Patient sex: M
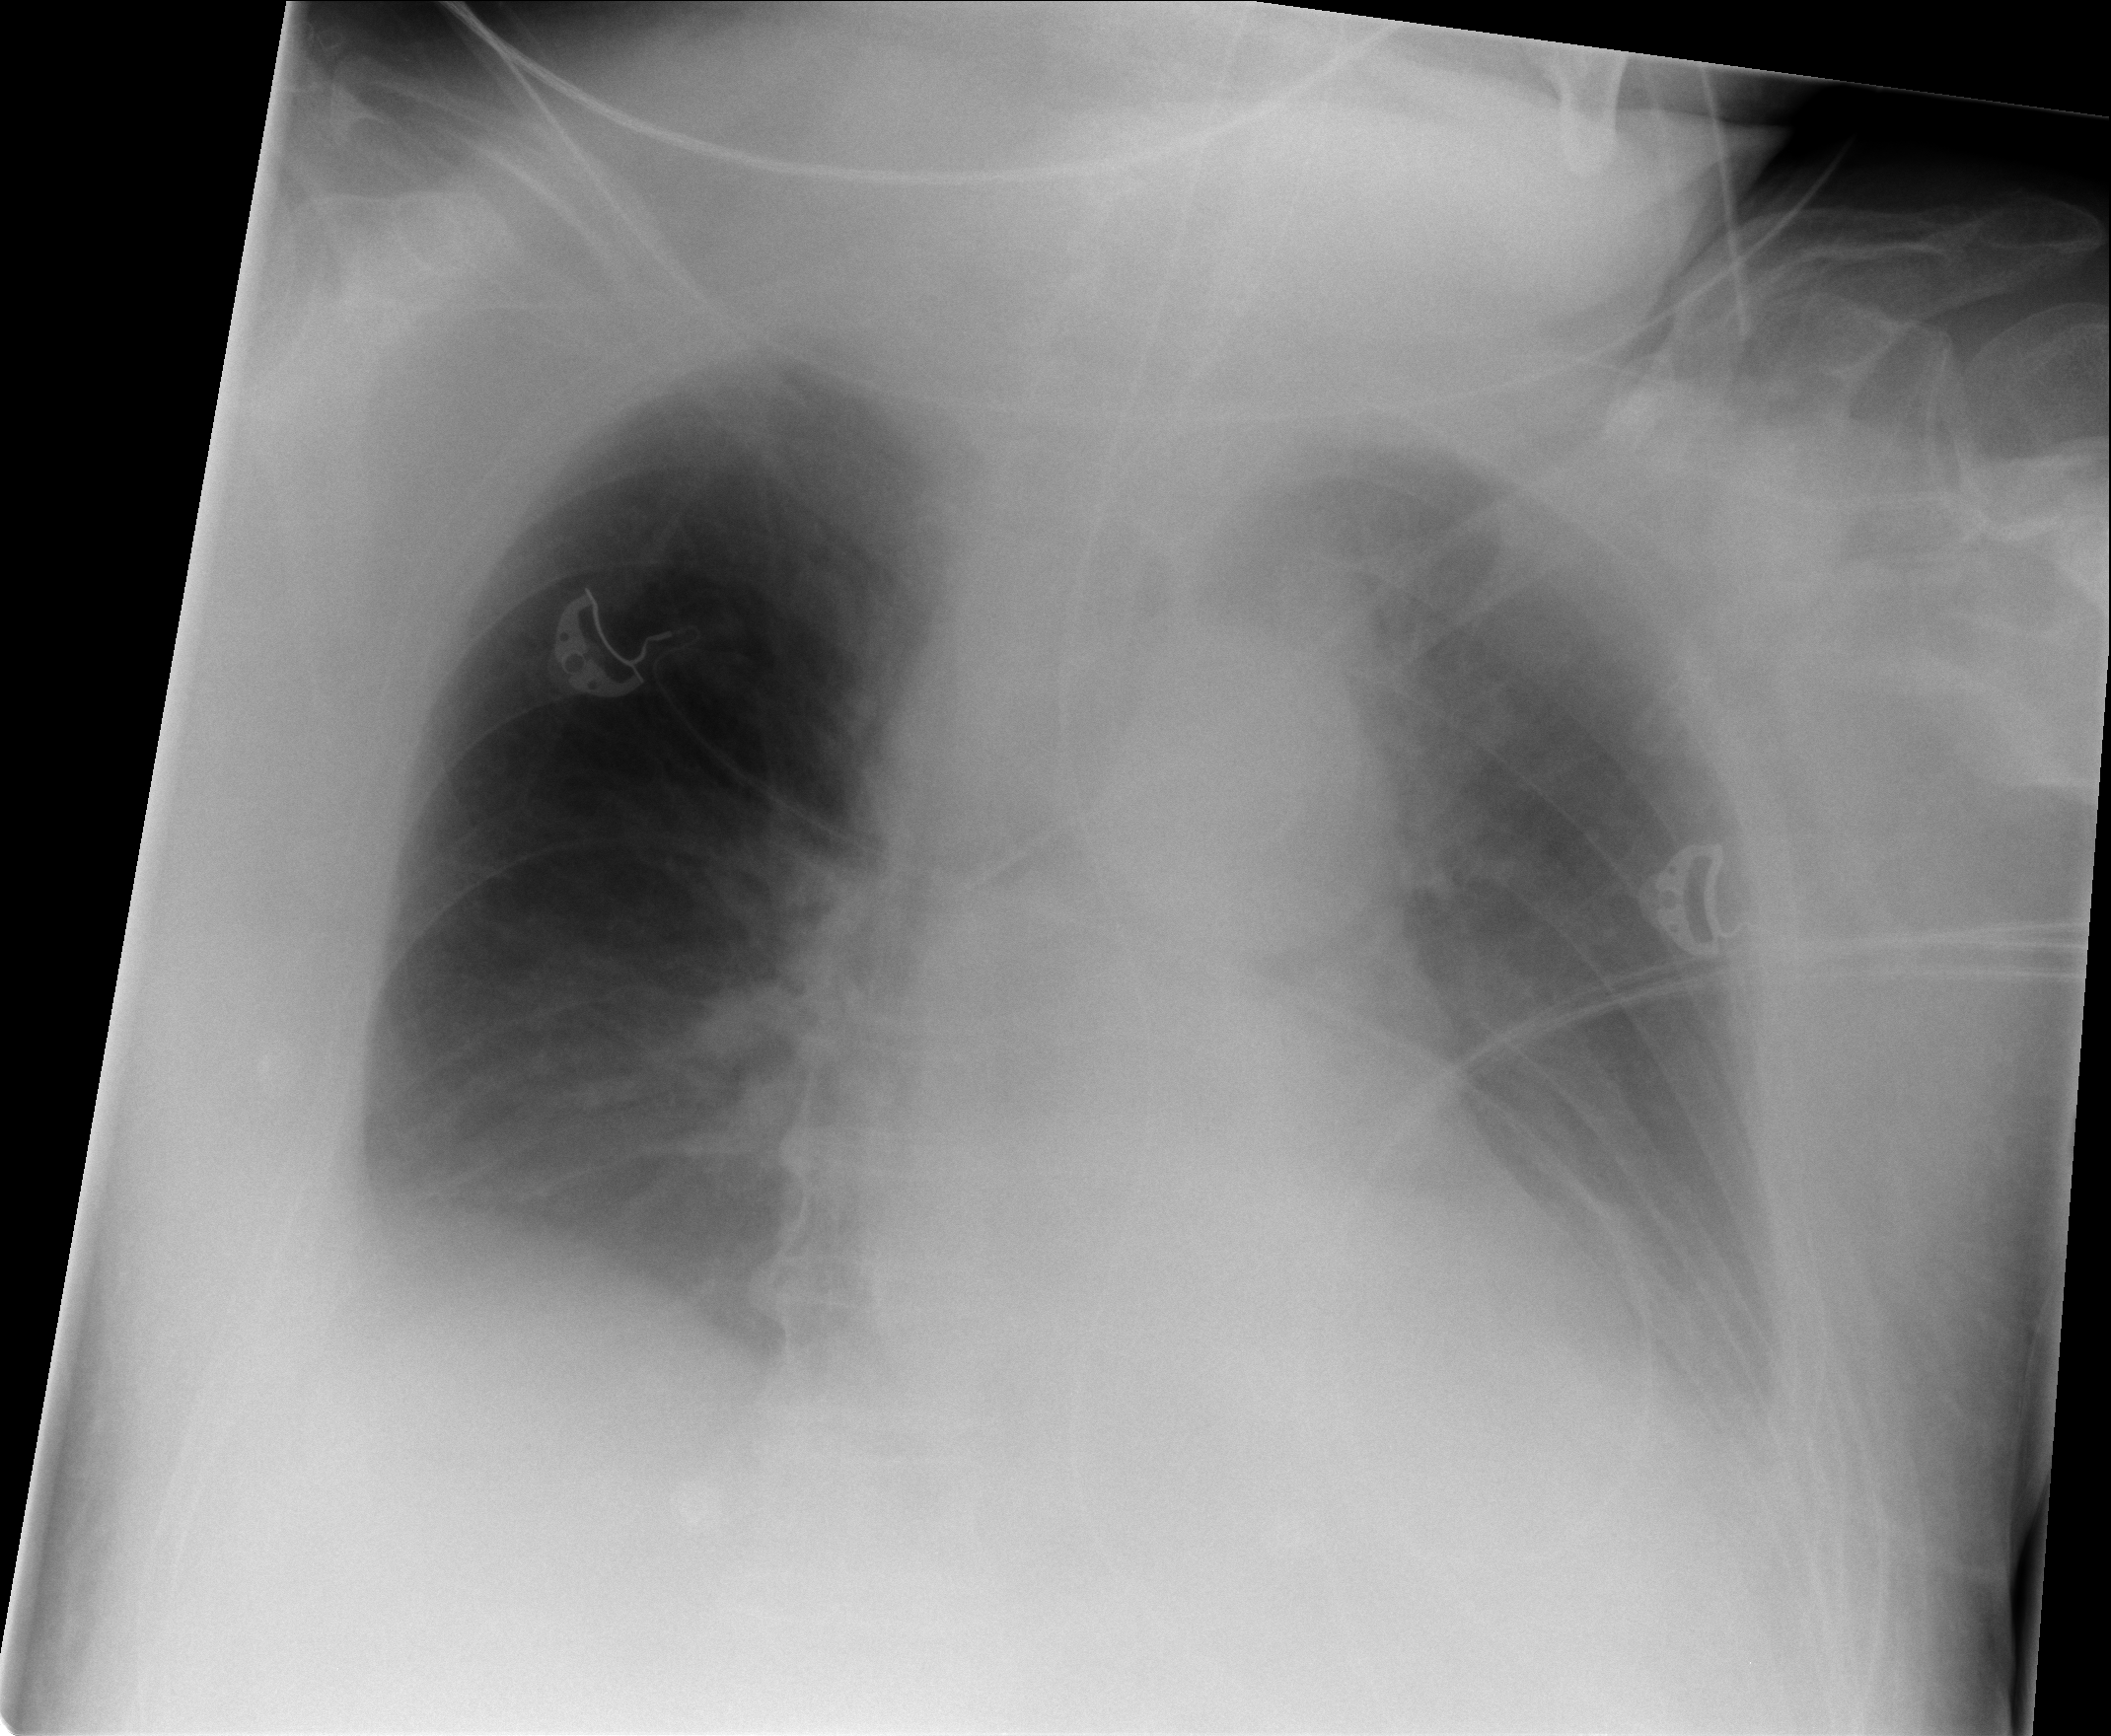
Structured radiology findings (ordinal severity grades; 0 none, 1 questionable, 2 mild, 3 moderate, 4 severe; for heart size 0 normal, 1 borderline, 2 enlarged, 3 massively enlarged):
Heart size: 2
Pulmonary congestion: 0
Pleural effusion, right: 1
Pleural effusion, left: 2
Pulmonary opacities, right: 0
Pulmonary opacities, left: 0
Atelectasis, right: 0
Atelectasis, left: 0